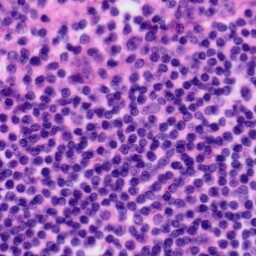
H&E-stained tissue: Tonsil